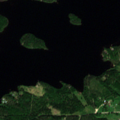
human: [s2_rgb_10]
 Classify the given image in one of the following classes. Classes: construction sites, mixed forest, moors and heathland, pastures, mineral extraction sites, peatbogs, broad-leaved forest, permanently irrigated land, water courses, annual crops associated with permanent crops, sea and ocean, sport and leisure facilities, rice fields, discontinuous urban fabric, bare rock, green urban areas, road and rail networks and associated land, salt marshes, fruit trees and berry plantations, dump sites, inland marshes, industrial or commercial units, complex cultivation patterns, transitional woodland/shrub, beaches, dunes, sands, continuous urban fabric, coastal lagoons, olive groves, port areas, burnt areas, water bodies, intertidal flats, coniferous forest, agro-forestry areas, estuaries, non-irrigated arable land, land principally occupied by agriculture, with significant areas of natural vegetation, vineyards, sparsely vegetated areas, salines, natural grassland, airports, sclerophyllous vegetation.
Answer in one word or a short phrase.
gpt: land principally occupied by agriculture, with significant areas of natural vegetation, coniferous forest, mixed forest, water bodies